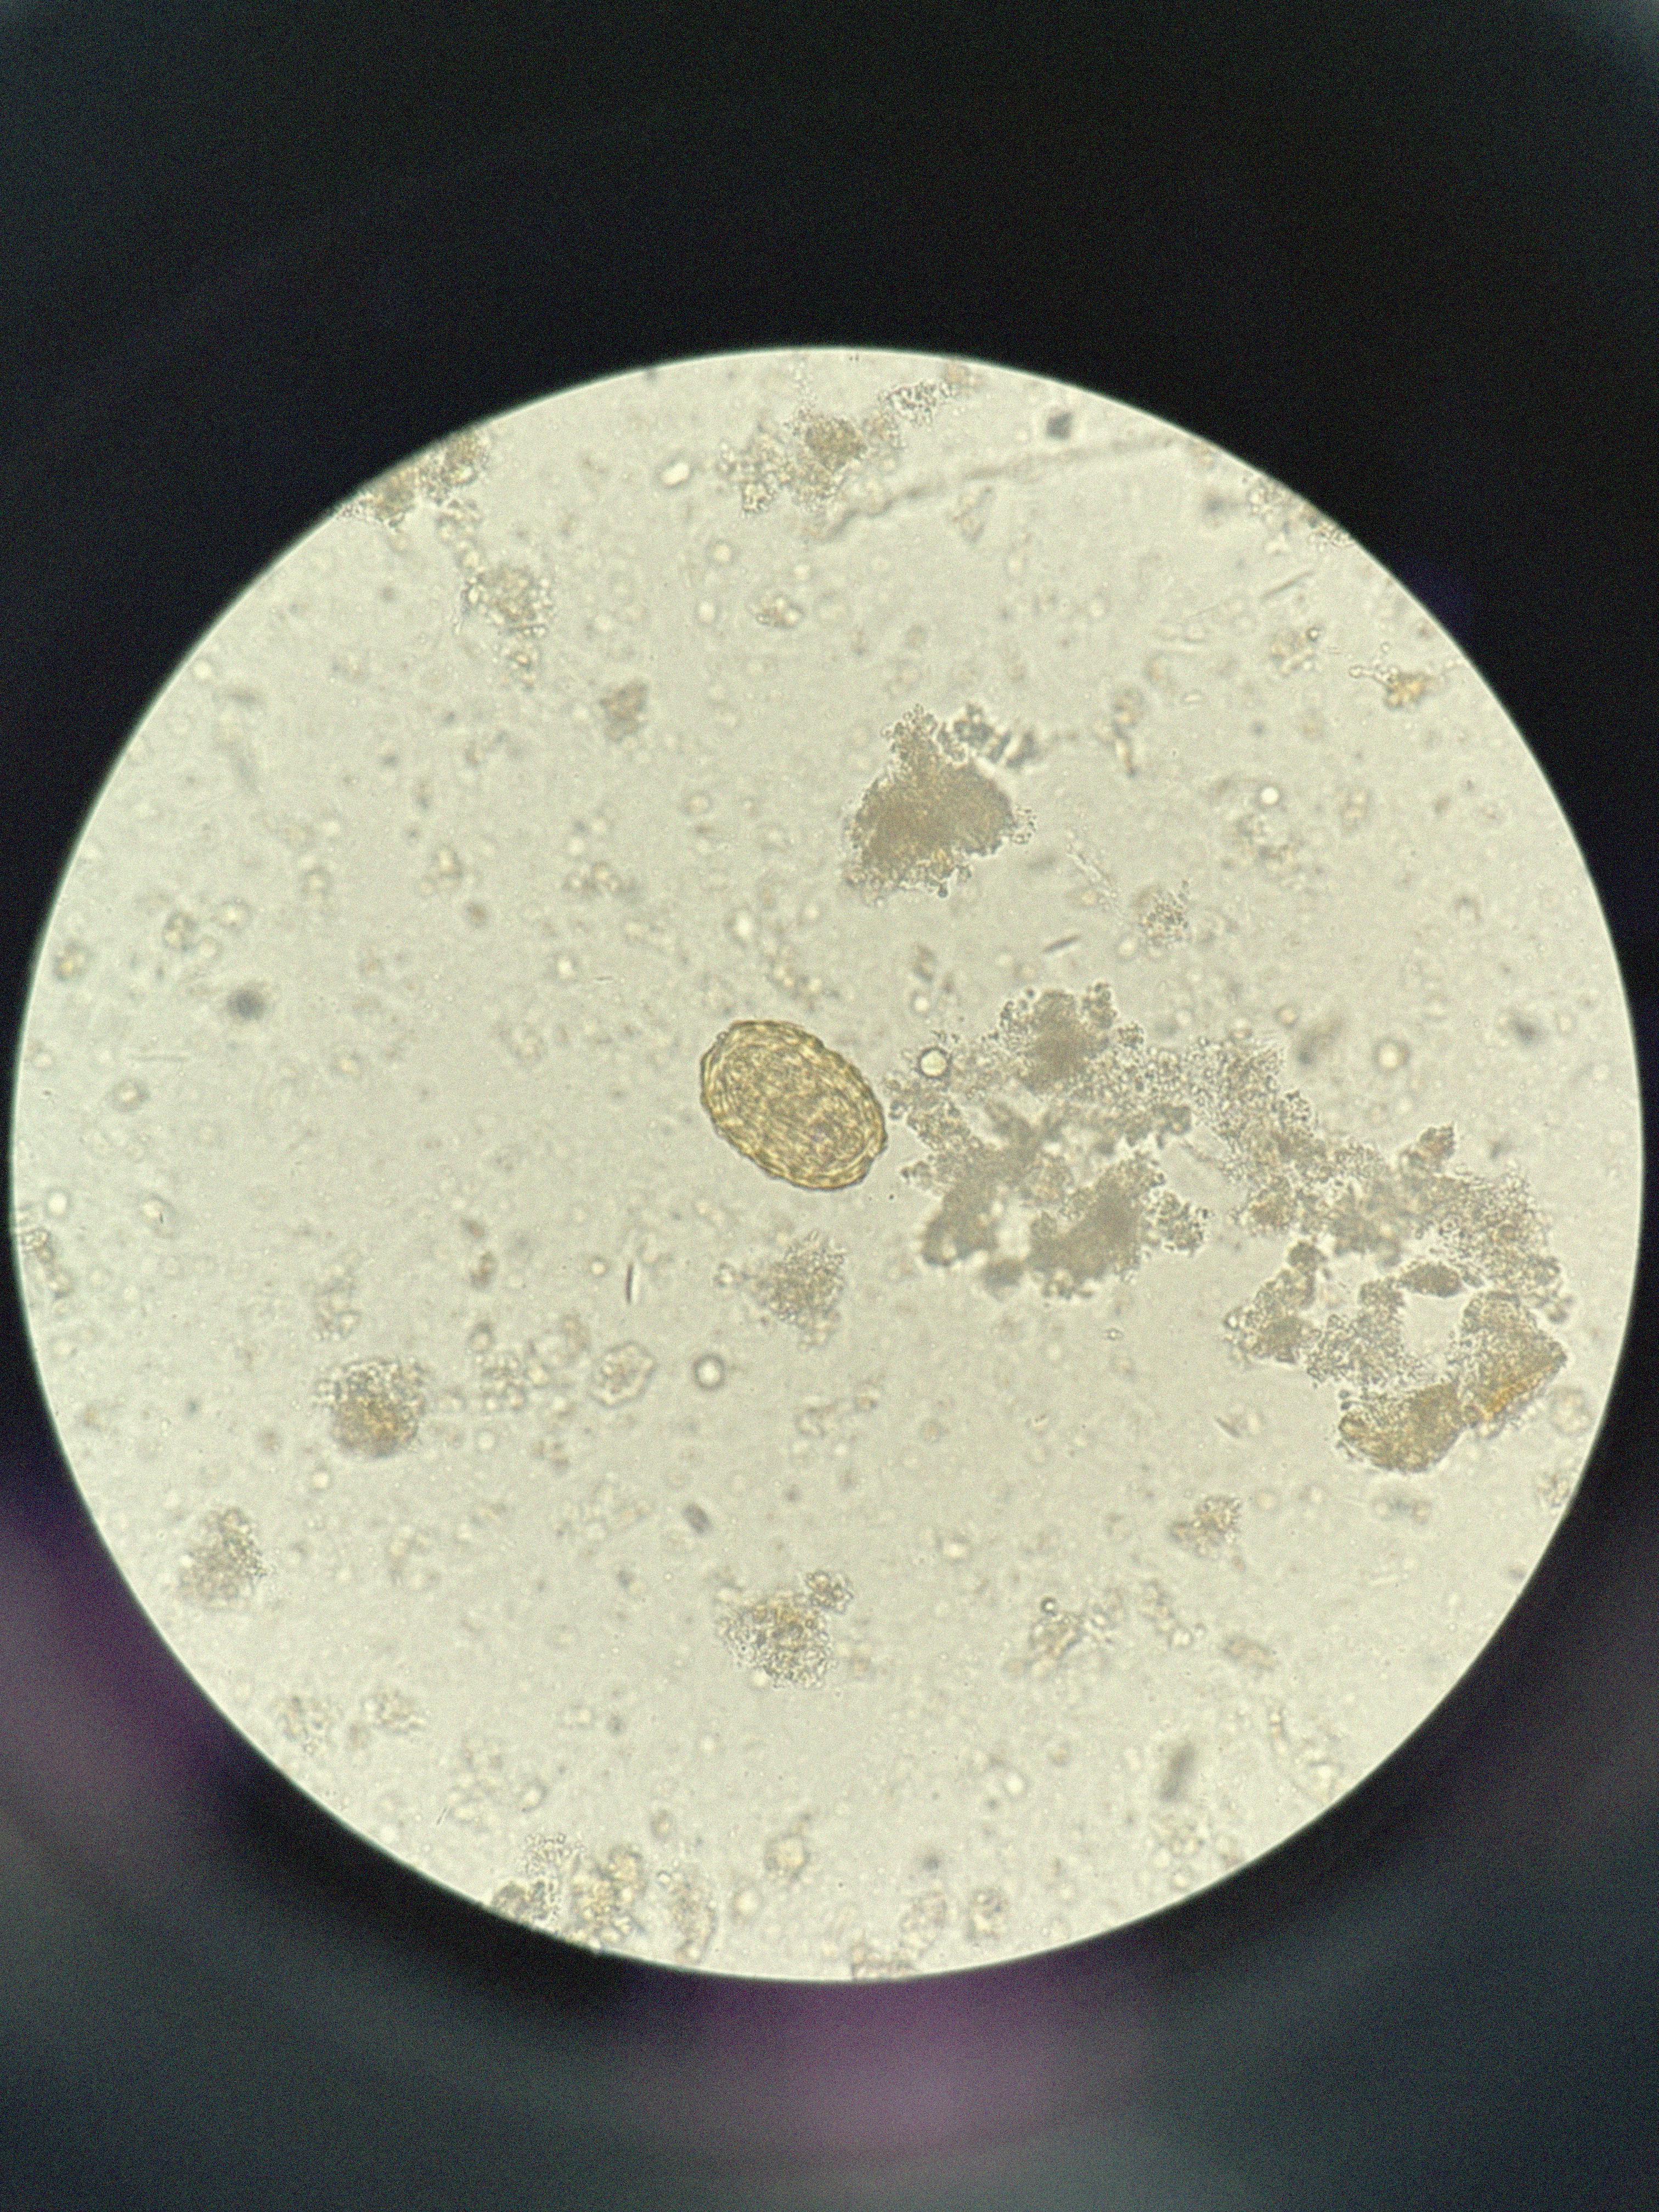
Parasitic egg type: Ascaris lumbricoides